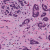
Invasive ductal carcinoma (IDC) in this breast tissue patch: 1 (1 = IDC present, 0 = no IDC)